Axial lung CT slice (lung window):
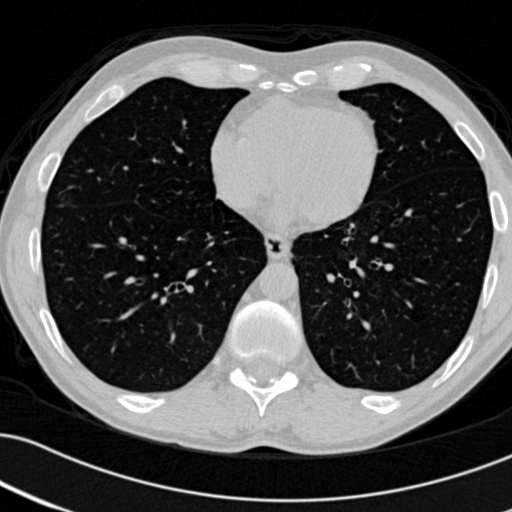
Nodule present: no